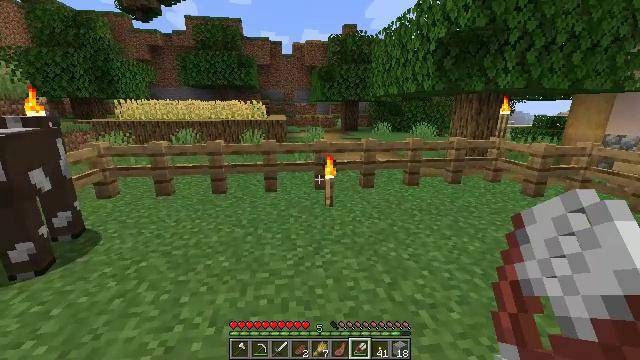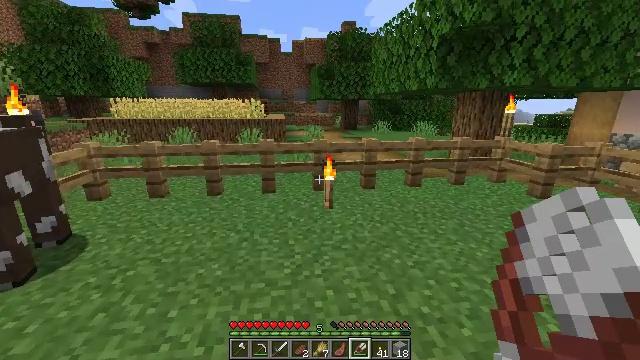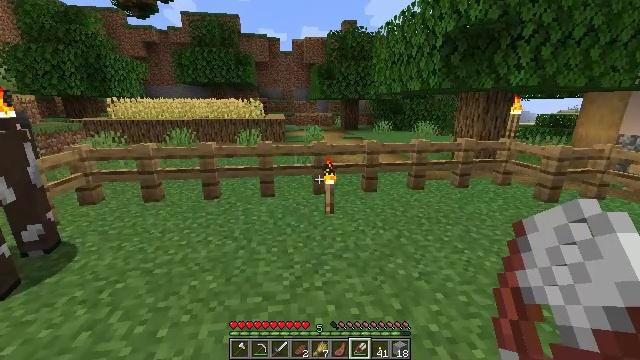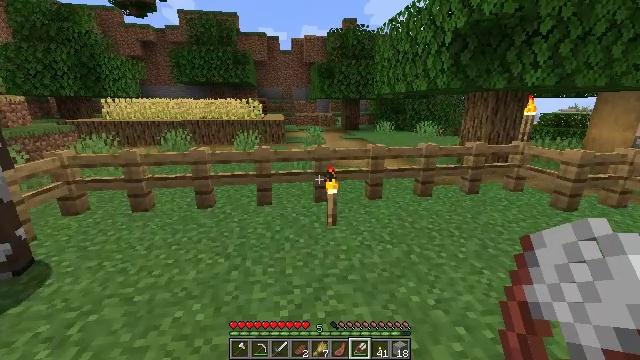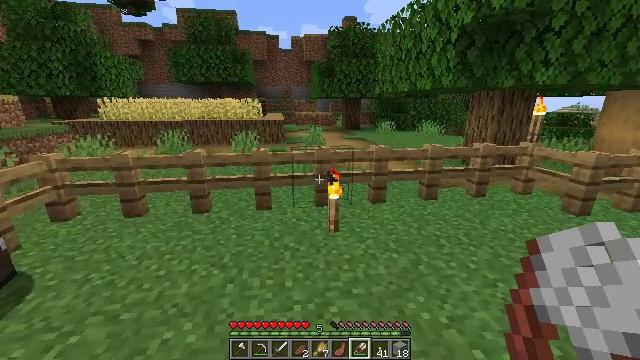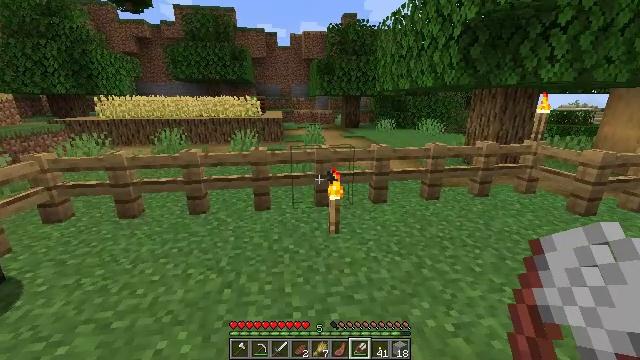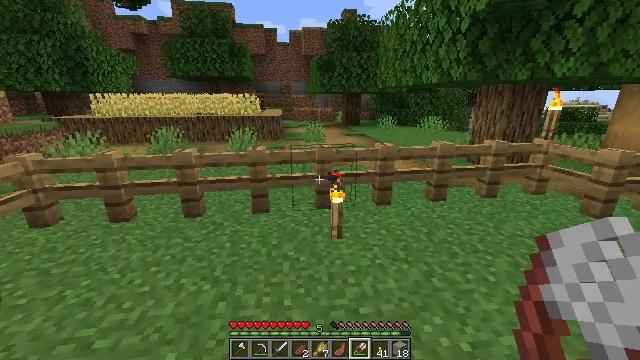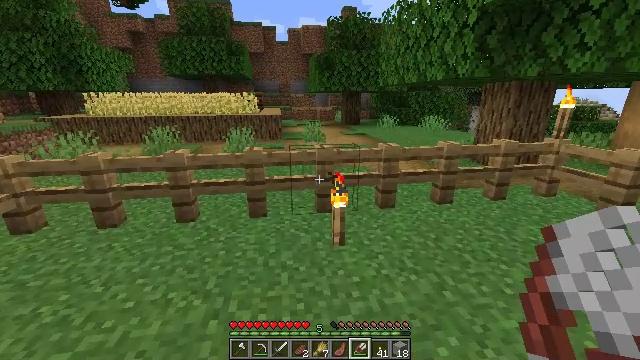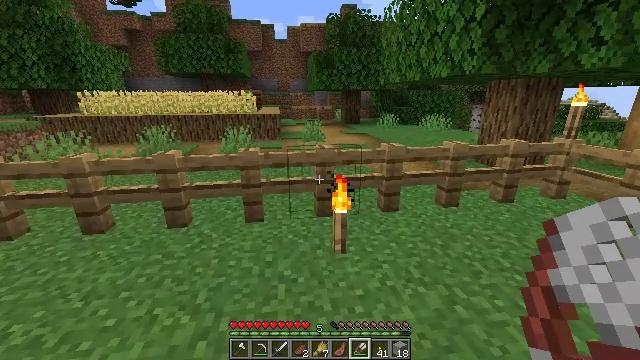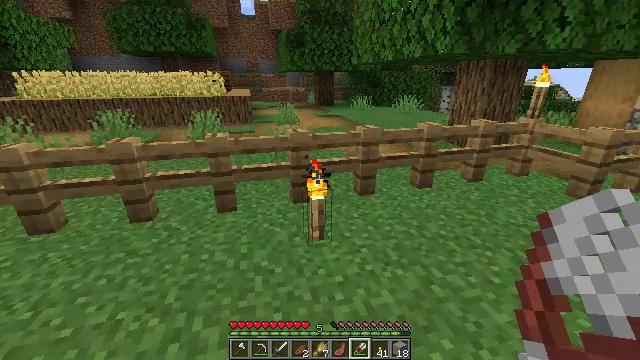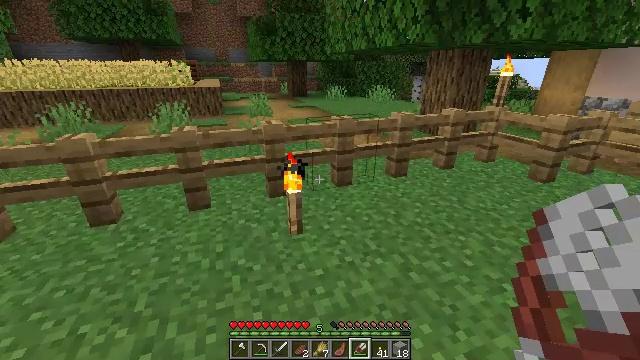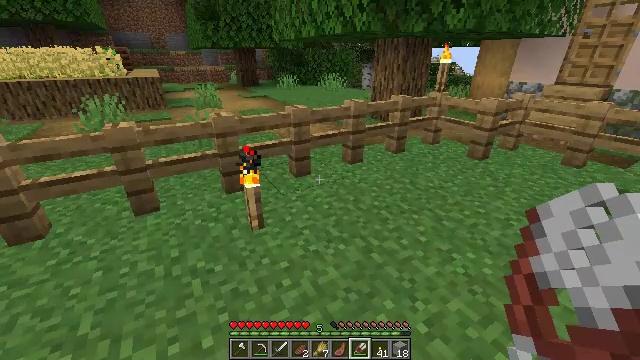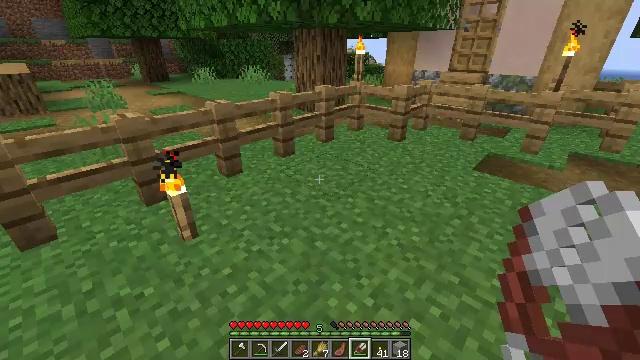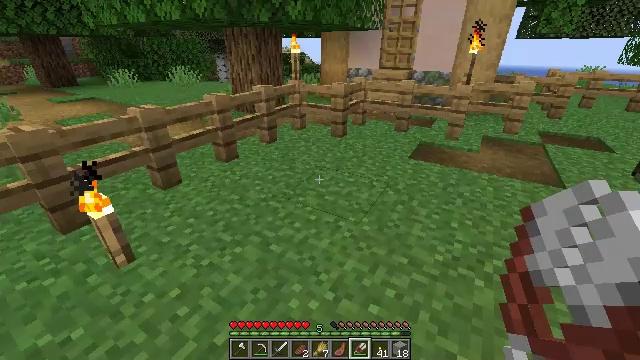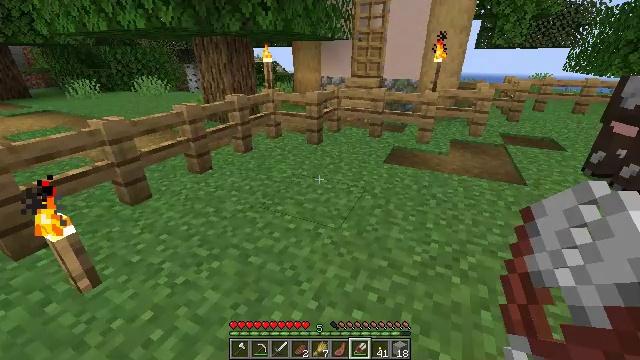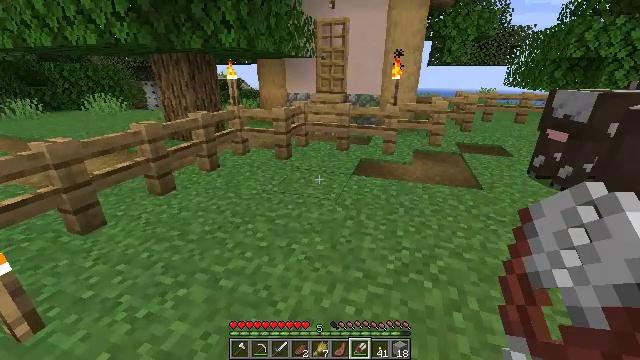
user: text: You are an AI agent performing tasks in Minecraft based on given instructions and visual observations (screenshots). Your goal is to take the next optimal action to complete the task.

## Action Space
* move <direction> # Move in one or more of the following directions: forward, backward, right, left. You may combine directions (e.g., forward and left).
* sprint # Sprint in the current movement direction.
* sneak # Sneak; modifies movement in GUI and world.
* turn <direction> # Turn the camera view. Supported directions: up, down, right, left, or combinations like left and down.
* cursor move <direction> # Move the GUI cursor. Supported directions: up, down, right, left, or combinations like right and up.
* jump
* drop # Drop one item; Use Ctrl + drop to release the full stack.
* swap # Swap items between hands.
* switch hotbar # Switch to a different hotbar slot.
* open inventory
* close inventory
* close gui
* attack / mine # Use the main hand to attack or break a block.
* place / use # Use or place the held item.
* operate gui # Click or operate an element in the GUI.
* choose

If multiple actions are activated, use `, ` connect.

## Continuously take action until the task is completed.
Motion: motion action
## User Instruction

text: Use the crafting table and materials to craft a gray bed.
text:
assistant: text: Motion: move forward
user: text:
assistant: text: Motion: move forward
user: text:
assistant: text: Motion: move forward
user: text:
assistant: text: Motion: move forward
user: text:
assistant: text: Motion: move forward
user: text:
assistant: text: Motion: move forward
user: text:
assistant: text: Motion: move forward
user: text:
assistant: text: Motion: no_op
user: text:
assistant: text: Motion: turn right and down
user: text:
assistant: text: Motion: turn right and down
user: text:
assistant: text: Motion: turn right and down
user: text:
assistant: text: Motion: turn right and down
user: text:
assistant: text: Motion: turn right
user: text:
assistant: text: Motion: turn right and up
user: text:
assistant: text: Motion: turn right and up
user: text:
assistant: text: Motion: turn right and up
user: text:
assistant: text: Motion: turn right and up
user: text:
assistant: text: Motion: no_op
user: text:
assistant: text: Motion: no_op
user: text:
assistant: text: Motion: move forward
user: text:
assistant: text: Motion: move forward
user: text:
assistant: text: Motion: move forward
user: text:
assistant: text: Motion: move forward
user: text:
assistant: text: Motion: move forward
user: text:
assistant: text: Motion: move forward
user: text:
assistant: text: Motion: move forward
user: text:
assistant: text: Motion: move forward, turn left
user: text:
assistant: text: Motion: turn left and down
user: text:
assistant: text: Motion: turn left
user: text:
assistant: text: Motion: turn left